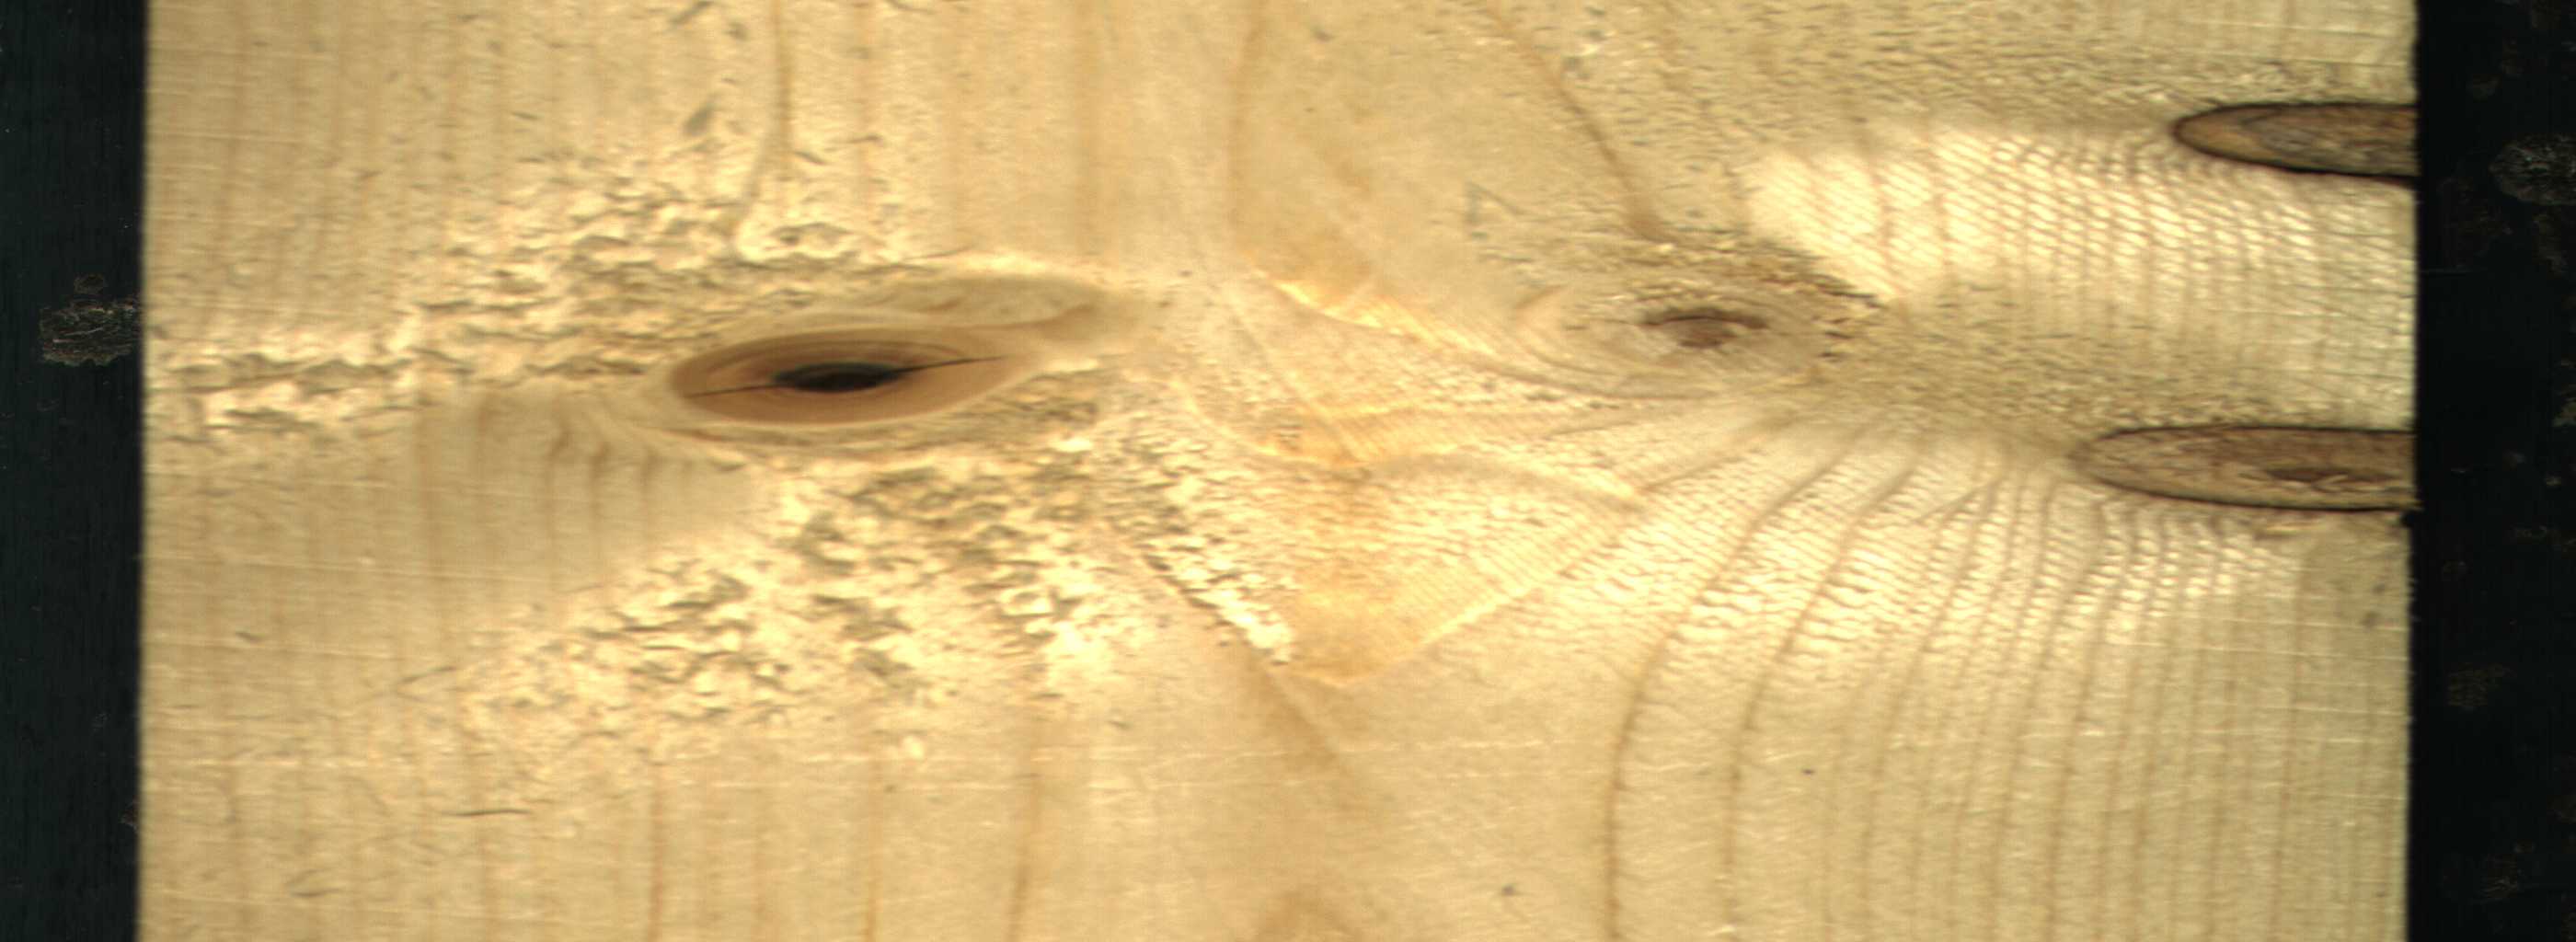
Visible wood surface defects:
knot_with_crack
Dead_Knot
Dead_Knot
Live_Knot